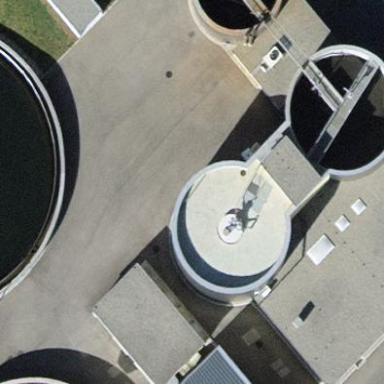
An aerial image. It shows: Flat-roofed digester building with dim gray roof.